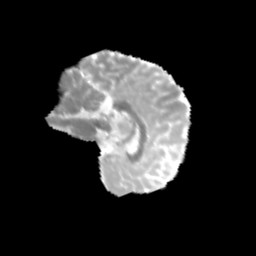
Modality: MD
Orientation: sagittal
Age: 10
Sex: female
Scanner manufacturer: siemens
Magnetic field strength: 3 T
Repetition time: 3.8 s
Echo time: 0.07 s